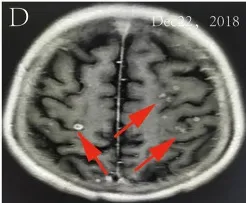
MRI of the brain on December 22, 2018.
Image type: radiology (mri)